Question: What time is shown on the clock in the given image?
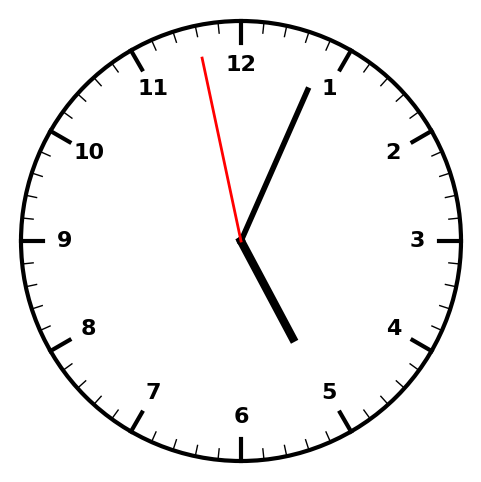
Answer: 05:03:58